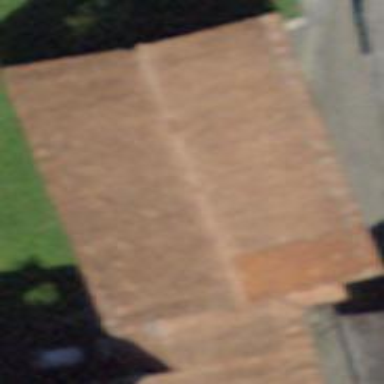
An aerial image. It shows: Rural barn.